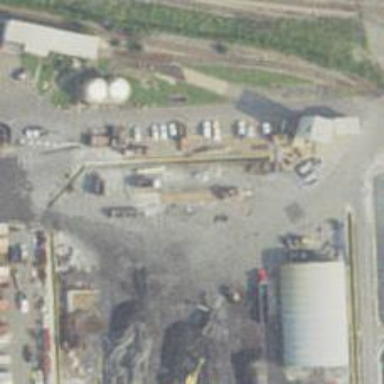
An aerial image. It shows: Weighbridge facility.